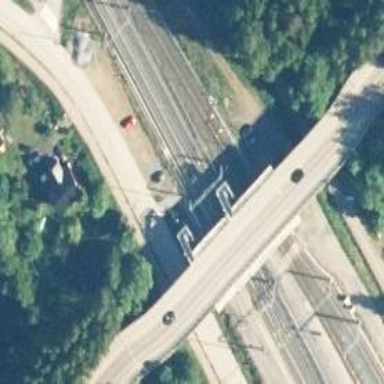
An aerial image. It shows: Close-up of railway platform edge.